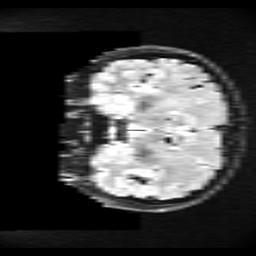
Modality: FLAIR
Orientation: coronal
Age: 27
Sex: female
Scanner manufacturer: ge
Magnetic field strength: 3 T
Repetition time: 11 s
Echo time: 0.1497 s